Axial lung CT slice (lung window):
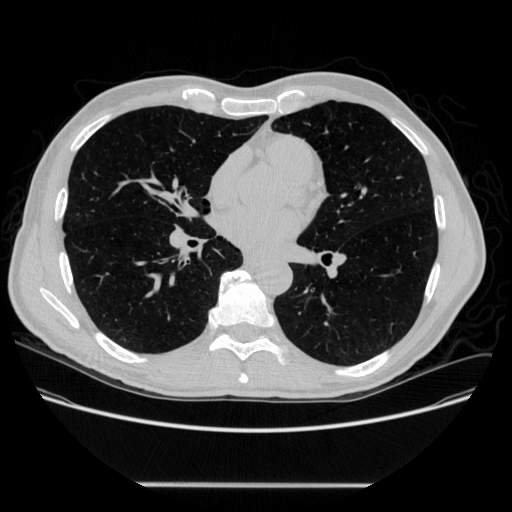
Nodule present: no